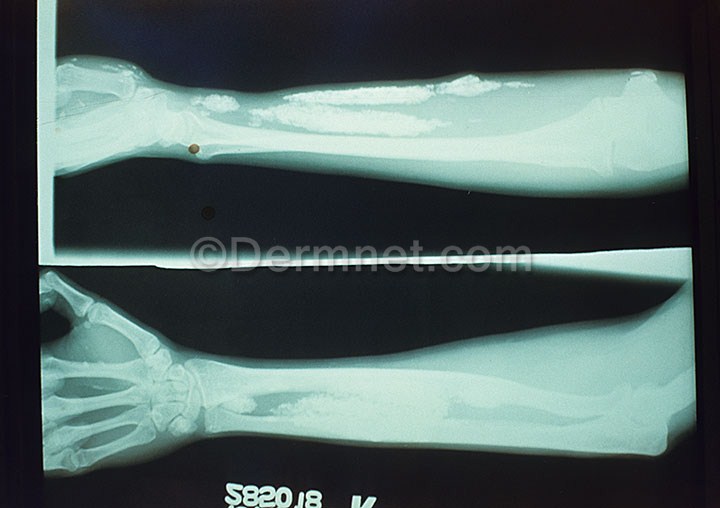
Disease: Lupus and other Connective Tissue diseases